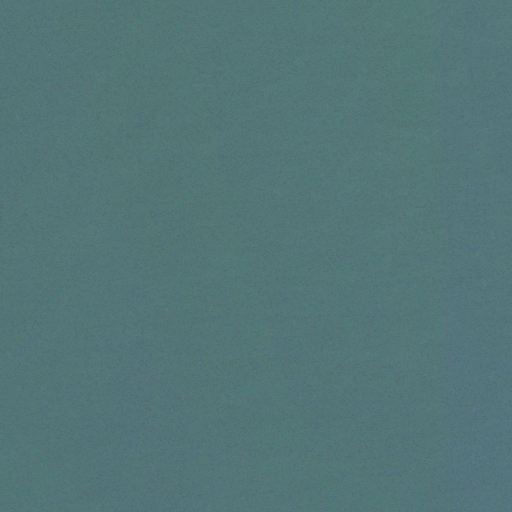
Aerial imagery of bench in Rhode Island named Elbow Ledge containing only open water